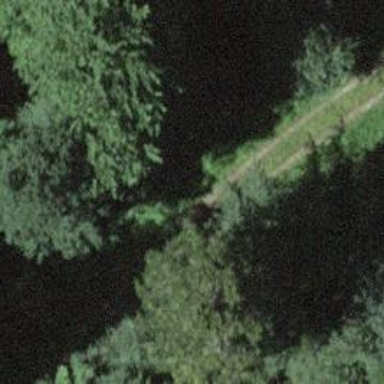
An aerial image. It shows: Gravel track road.